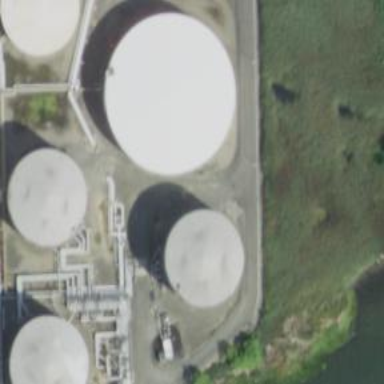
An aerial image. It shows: Storage tank that is man-made.